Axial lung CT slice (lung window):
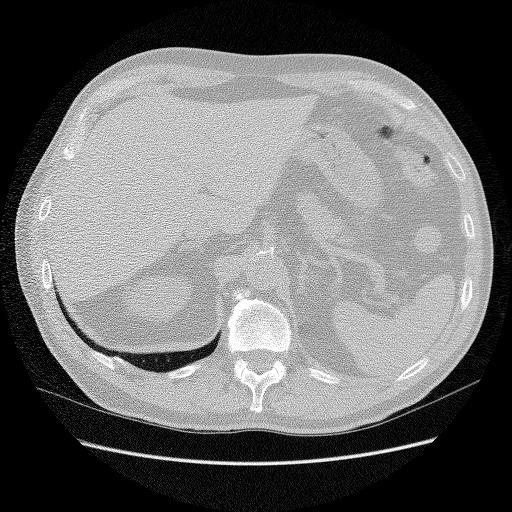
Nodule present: no